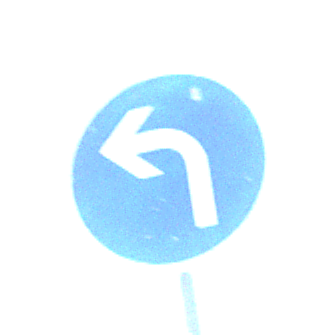
Verkehrszeichen: VorgeschriebeneFahrtrichtungLinks
Umgebung: Outdoor, Suburban
Tageszeit: MorningAfternoon
Wetter: PartlyCloudy
Licht: Natural
Jahreszeit: NotSpecified
Kontrast: HighContrast